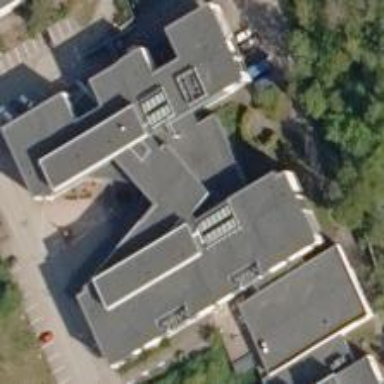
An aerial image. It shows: Building.